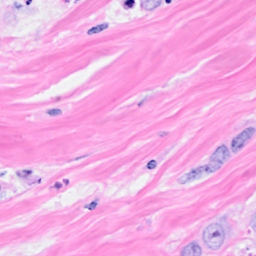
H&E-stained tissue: Breast